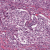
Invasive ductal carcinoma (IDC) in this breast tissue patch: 1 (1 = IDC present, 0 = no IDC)